Question: I am planning to add a simple formula to calculate the sum for each individual based on month (i.e. cell C14). If I change the month to March, then sum should be taken from Jan to Mar and if I change the month to December, then sum should be taken from Jan to Dec for that particular person.
I am currently using the follwoing formula, but it is coming too big. I have just added from Jan to Apr only and it is coming this long. I don't want such a big formula. Is it possible to change it to very simple formula?
'''
=IF(C14="Jan",VLOOKUP(A17,$A$3:$M$11,2,0),IF(C14="Feb",VLOOKUP(A17,$A$3:$M$11,2,0)+VLOOKUP(A17,$A$3:$M$11,3,0),IF(C14="Mar",VLOOKUP(A17,$A$3:$M$11,2,0)+VLOOKUP(A17,$A$3:$M$11,3,0)+VLOOKUP(A17,$A$3:$M$11,4,0),IF(C14="Apr",VLOOKUP(A17,$A$3:$M$11,2,0)+VLOOKUP(A17,$A$3:$M$11,3,0)+VLOOKUP(A17,$A$3:$M$11,4,0)+VLOOKUP(A17,$A$3:$M$11,5,0)))))
'''

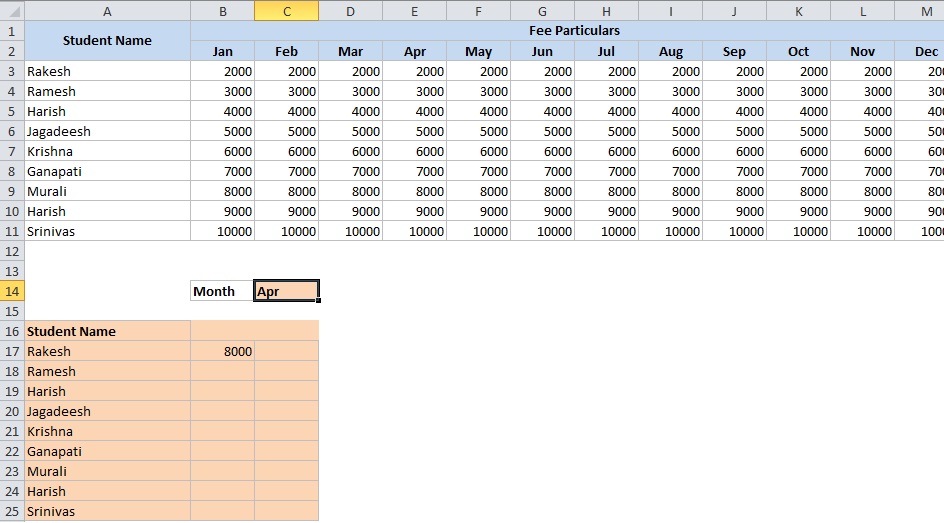
Answer: Try this
'''
B17: =SUM(OFFSET($A$2,MATCH(A17,$A$3:$A$11,0),1,1,MATCH($C$14,$B$2:$M$2,0)))
'''
and fill down as needed.
I'm not sure if I can come up with a non-volatile formula.
In the above, we use the MATCH function to compute both the row offset into the table; as well as the width of the returned array.